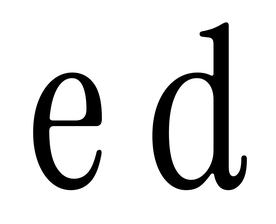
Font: InstrumentSerif-Regular